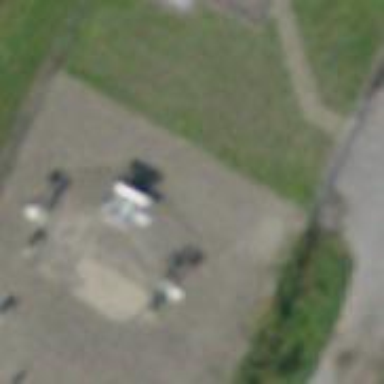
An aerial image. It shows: Valve substation.